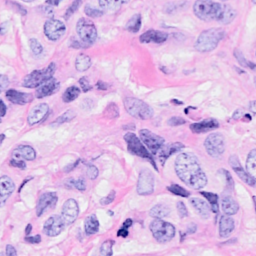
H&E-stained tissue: Breast